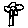
Label: flower